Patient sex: M
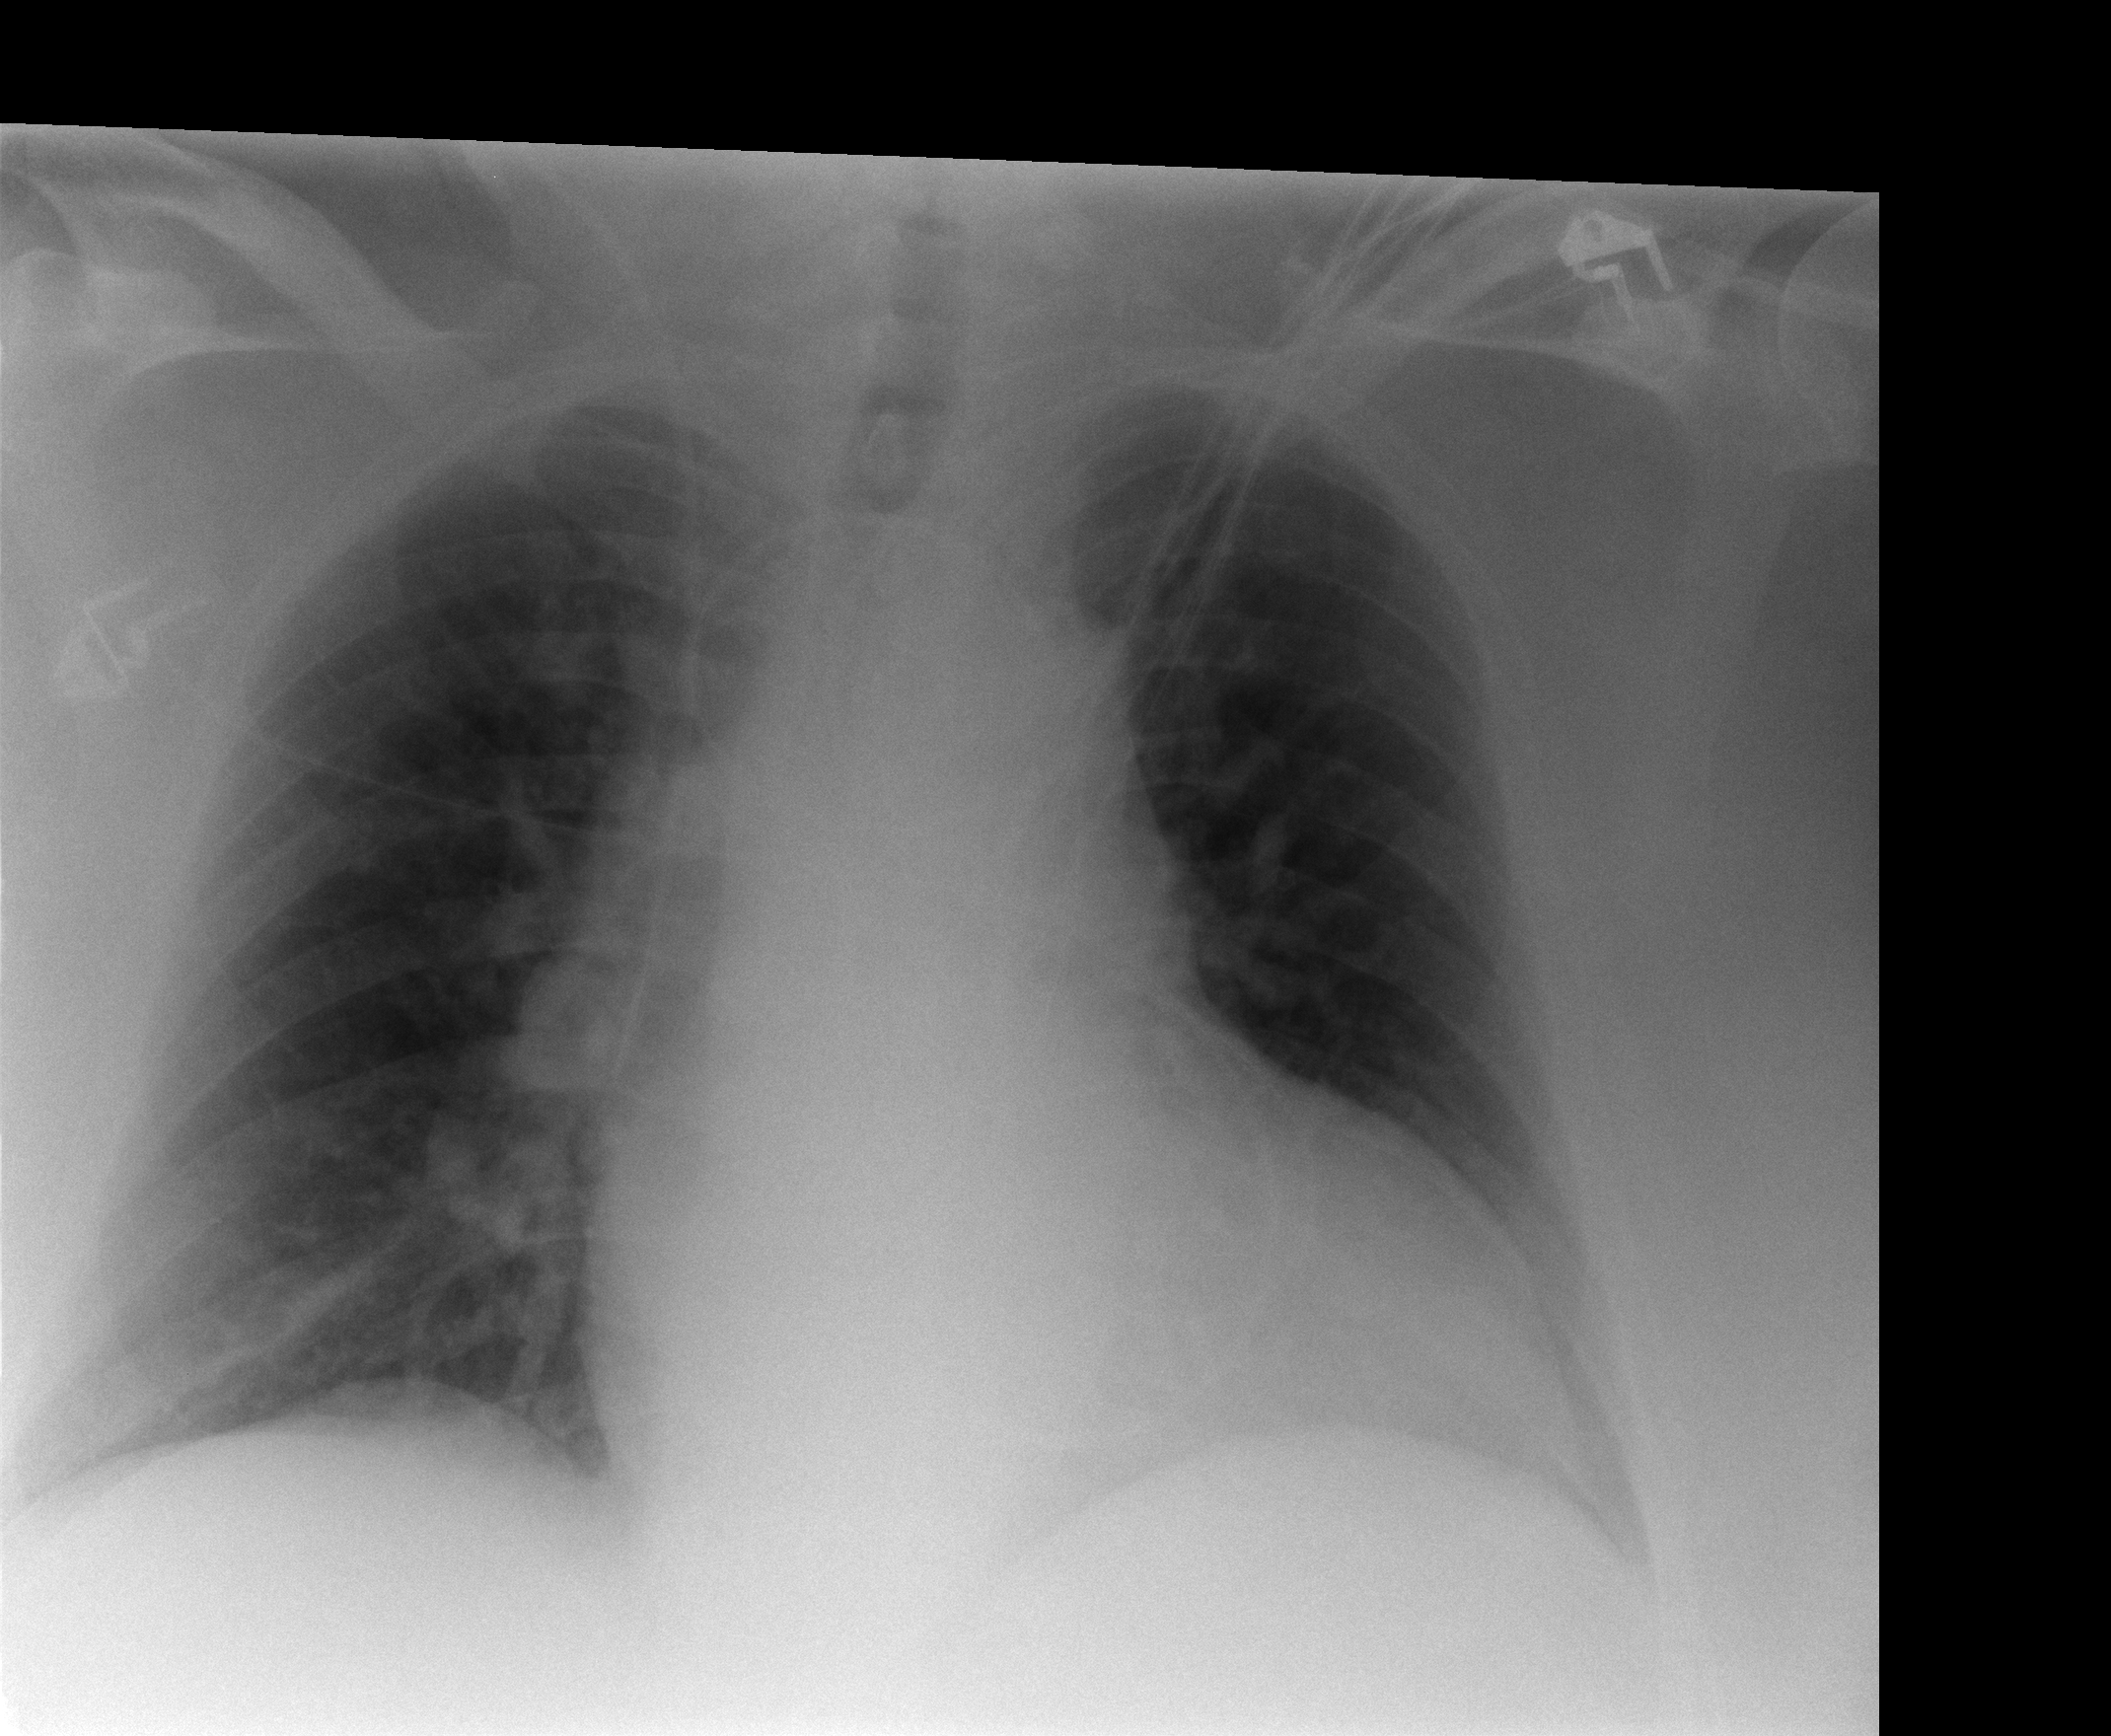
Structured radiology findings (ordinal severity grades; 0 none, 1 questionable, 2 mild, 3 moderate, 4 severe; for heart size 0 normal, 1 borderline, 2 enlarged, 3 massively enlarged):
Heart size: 2
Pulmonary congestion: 2
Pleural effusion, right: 0
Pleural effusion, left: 0
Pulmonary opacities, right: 0
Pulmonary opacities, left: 0
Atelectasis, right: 0
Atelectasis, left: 0